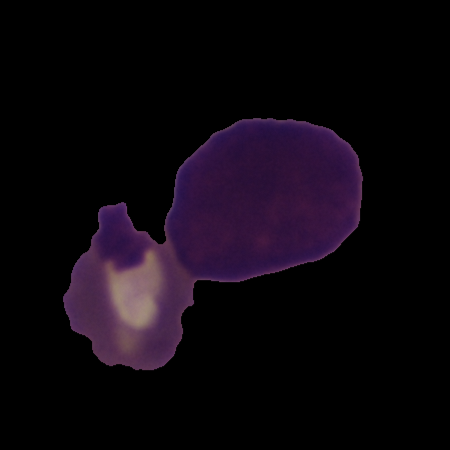
Label: cancer